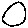
Label: circle